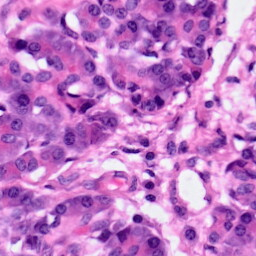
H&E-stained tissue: Pancreatic